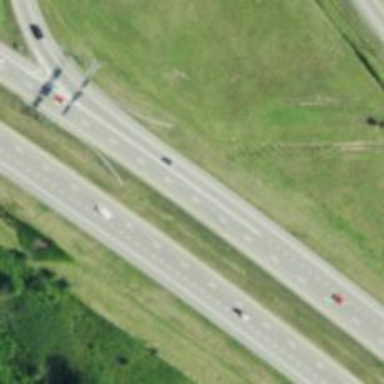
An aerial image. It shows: Motorway junction.